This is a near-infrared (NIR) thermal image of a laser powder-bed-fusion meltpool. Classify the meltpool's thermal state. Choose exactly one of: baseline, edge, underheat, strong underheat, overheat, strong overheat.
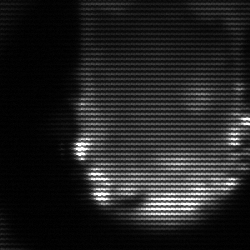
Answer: baseline